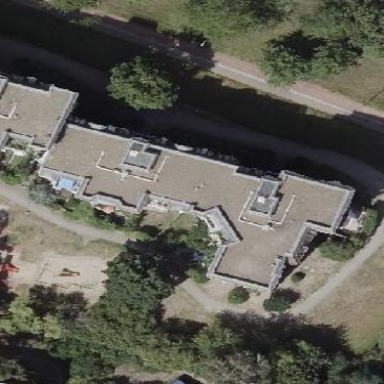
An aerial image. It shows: Building with apartments and flat roof.